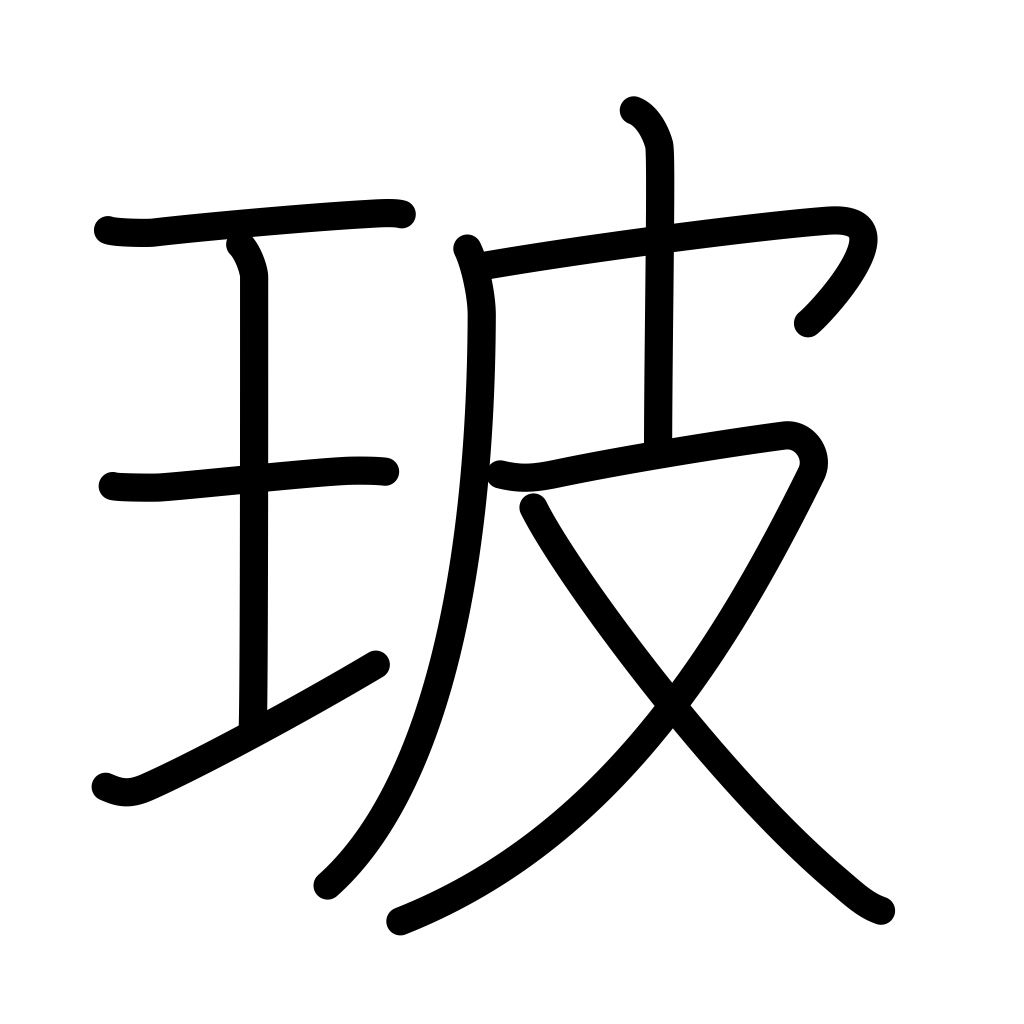
Meaning: glass